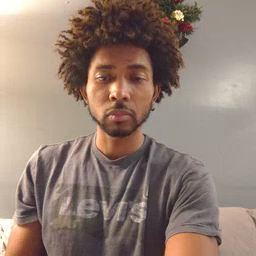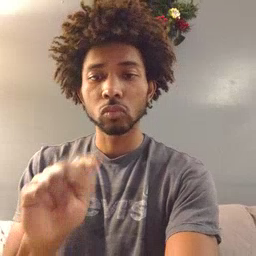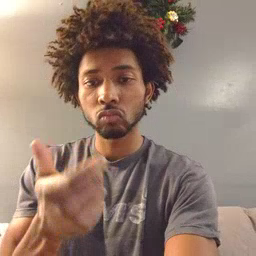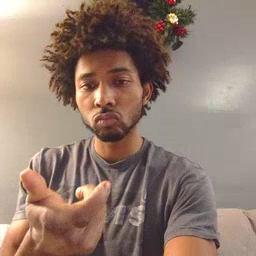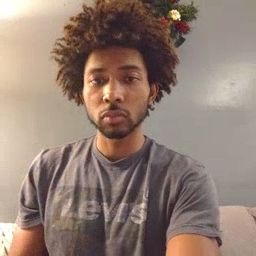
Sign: TV